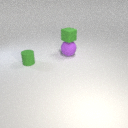
large purple rubber sphere below small green rubber cube